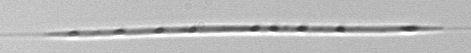
Label: Rhizosolenia